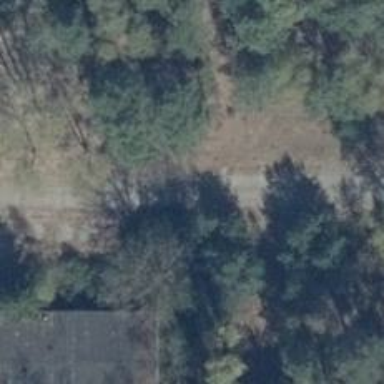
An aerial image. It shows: Paved service road with grade1 tracktype.